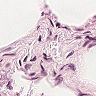
Metastatic tissue present: no